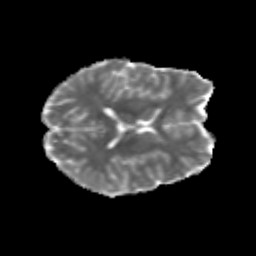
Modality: MD
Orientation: axial
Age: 25
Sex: female
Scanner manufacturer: siemens
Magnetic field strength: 3 T
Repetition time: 3.5 s
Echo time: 0.125 s